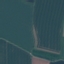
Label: AnnualCrop